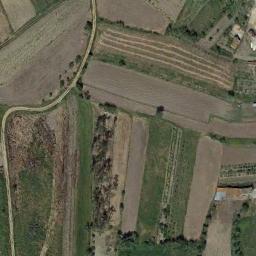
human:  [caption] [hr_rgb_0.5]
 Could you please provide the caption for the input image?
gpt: There is a winding narrow road next to a large brown and green mixed terraces .

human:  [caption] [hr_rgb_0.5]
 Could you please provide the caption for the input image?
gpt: There are two houses with orange roofs by the terraces .

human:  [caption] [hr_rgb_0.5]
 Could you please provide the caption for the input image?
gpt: The bare and green terrace is next to some trees .

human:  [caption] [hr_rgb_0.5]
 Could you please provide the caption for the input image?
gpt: There are many plants on the terrace .

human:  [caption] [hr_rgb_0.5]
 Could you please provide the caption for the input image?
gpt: There are some green terraces and brown ones .